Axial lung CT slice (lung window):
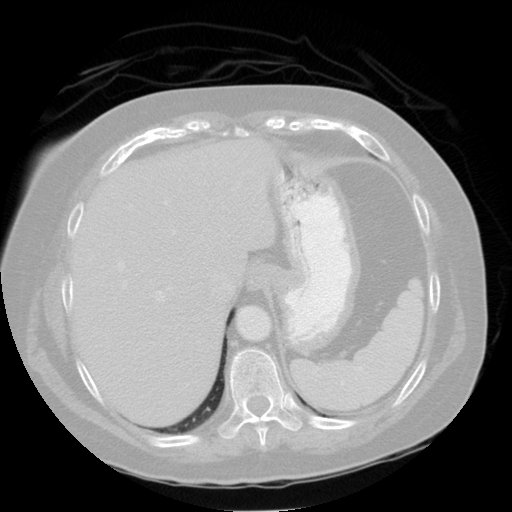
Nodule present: no